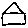
Label: house